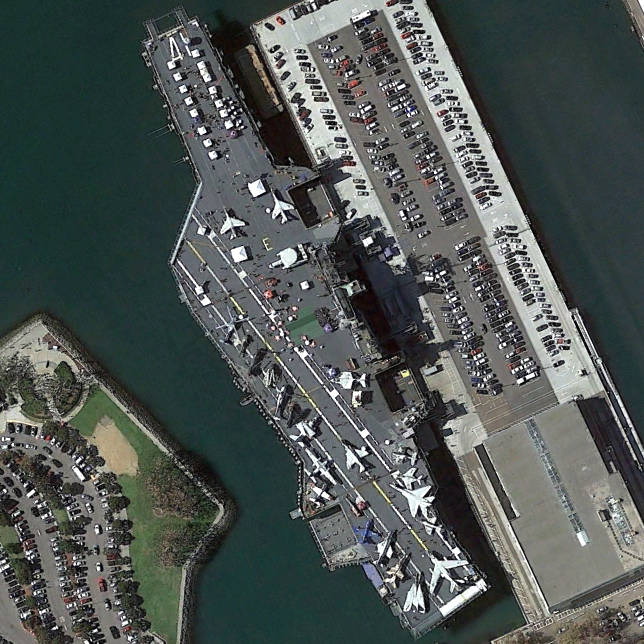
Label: aircraft_carrier